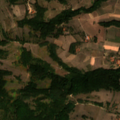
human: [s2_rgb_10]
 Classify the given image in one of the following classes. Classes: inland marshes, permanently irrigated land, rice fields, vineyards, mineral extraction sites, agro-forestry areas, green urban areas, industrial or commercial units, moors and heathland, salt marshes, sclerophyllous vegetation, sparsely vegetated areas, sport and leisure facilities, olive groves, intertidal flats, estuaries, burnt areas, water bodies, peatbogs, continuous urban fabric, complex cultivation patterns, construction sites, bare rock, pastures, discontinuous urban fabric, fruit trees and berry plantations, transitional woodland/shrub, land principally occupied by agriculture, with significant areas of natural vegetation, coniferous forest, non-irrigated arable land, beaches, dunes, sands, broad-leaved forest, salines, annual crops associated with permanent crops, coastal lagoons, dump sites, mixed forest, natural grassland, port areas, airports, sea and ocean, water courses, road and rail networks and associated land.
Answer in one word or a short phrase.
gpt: complex cultivation patterns, land principally occupied by agriculture, with significant areas of natural vegetation, broad-leaved forest